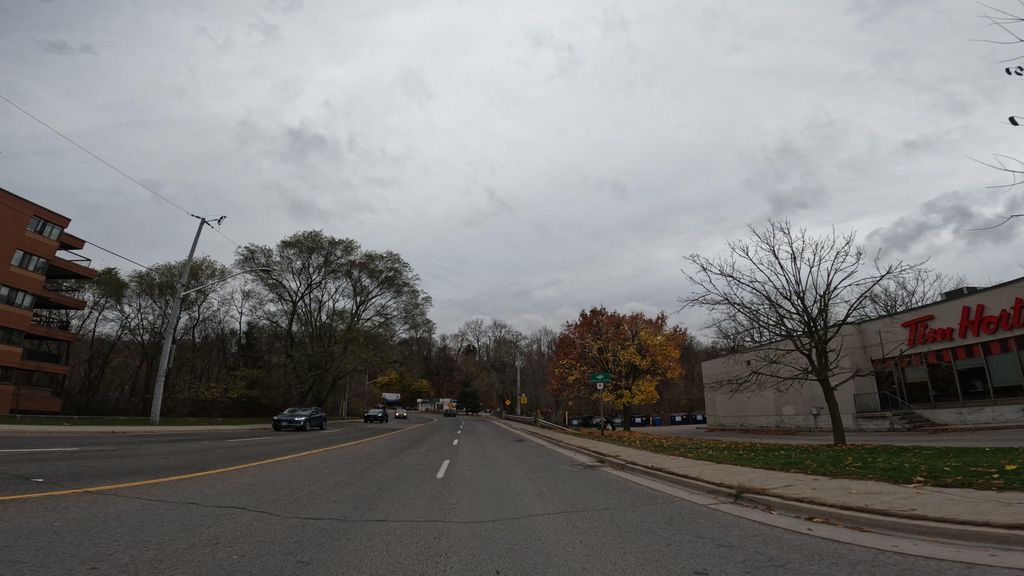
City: hamilton